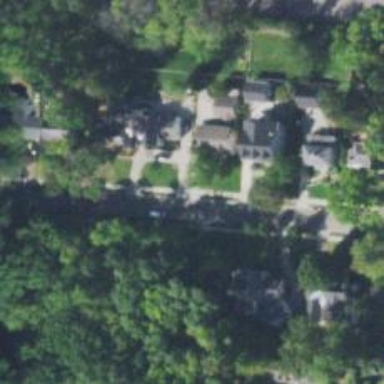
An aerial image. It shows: Residential driveway designated as service road.